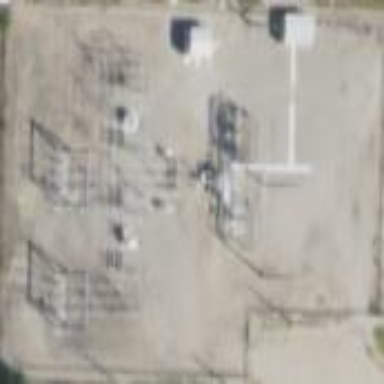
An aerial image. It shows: Substation surrounded by fence.